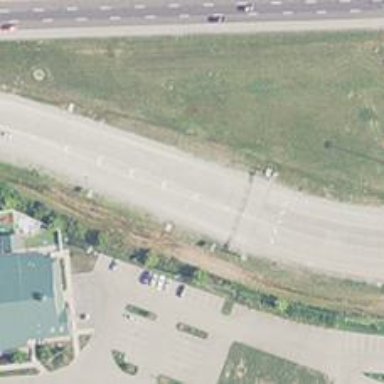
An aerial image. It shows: Offramp on motorway link.